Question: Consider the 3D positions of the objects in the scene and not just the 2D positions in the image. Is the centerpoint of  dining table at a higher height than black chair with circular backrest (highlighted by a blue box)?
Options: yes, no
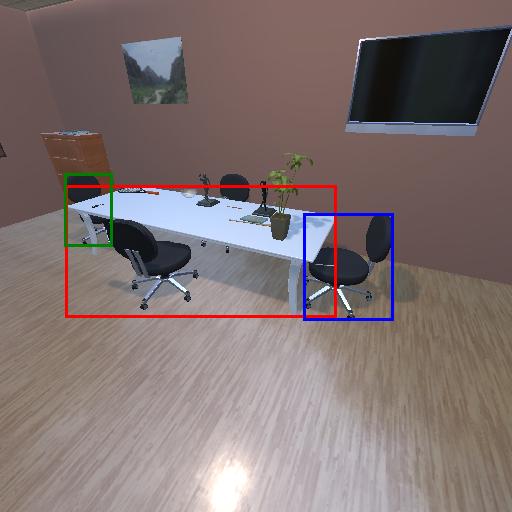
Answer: yes